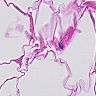
Metastatic tissue present: no